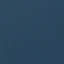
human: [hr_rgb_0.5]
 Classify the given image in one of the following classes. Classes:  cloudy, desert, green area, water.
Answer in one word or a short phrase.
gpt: water